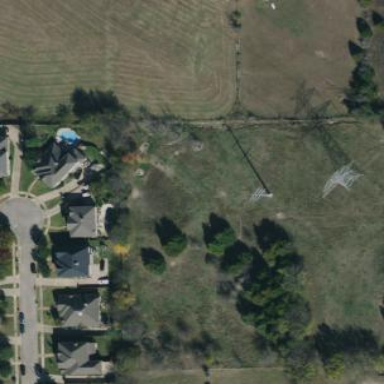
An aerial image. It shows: Grassy plot in zoning area.